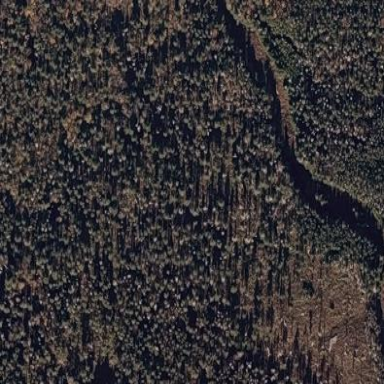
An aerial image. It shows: Coniferous forest area.